Question: I have been thrashing like crazy -- literally days -- trying to highlight certain parts of my table with thicker borders.
I have a 12-row x 3-column table that has a header row and two "label columns" making it a 13-row x 5-column table altogether.
It looks like this:

I would like for all the borders to be 1px but I would like to highlight the 12 3x1 "boxes" by making their borders, say, 3x. I have shown the borders of those "boxes" in red to better illustrate their location, but I would like them to be black borders. I would also like to make the outside border of the table 3px and maybe the horizontal borders that run the full width of the table.
I have been trying to use the :nth-child(3n+m) selector to facilitate this:
'''
table,
th,
td {
border: 1px solid black;
border-collapse: collapse;
padding: 2px;
}
tr: nth-child(3n+2) {
border-style: solid;
border-width: 3px 3px 1px 3px;
}
tr: nth-child(3n+3) {
border-style: solid;
border-width: 1px 3px 1px 3px;
}
tr: nth-child(3n+4) {
border-style: solid;
border-width: 1px 3px 3px 3px;
}
'''
My plan was to make
1. the 3n+2 elements heavy except on the bottom,
2. the 3n+3 elements heavy on the left and right, and
3. the 3n+4 elements heavy except on the top
Right now, of the borders are getting 3px :-(, but last night, the correct horizontal borders were getting 3px, but the only vertical borders that were 3px were the far left and far right.
I thought I might be able to do some column elements and get the vertical borders, but I need to crawl before I can walk here.
Can you override previous border-width assignments with subsequent assignments?
Thank you in advance.
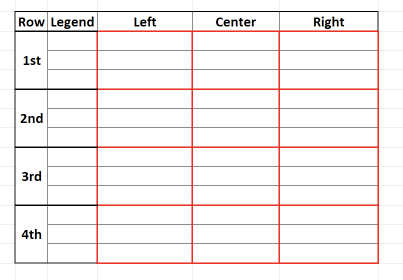
Answer: I've created a fiddle here <URL>
What it does:
- - -
Uncomment the 'border-color' parts to see how the colors work on the individual cell borders.